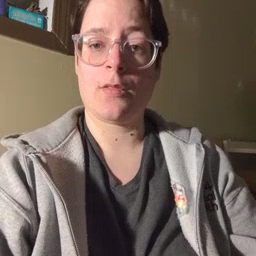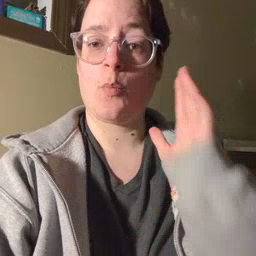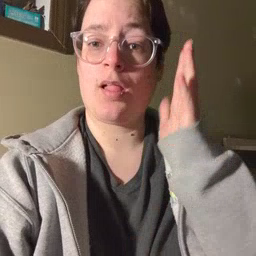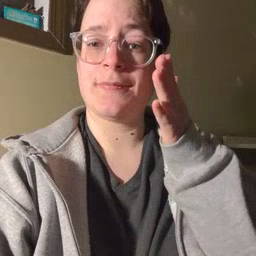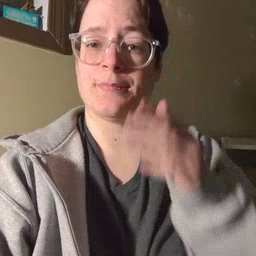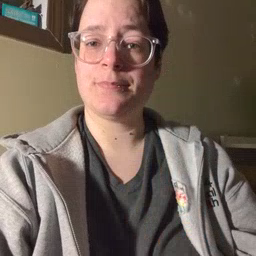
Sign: will